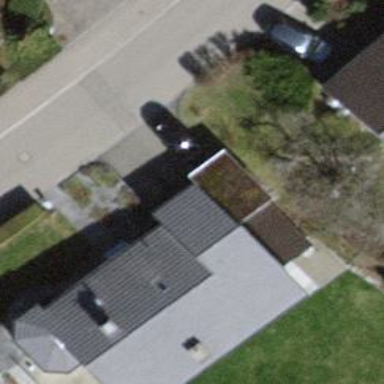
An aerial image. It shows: Garage.